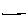
Label: line